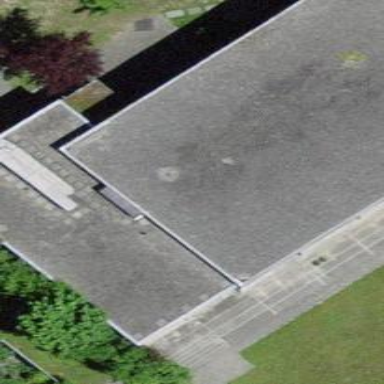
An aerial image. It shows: Building with flat roof.